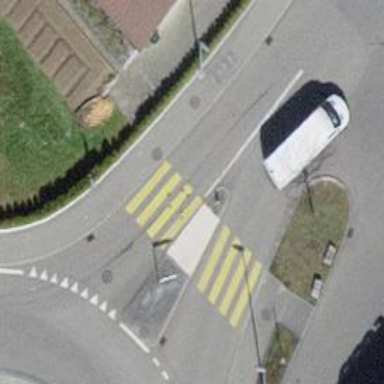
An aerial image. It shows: Uncontrolled zebra crossing on the road.